Interaction volume radius: 10 \u00c5
Interaction volume height: 15 \u00c5
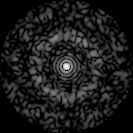
Disorder parameter: 0.8517